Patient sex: M
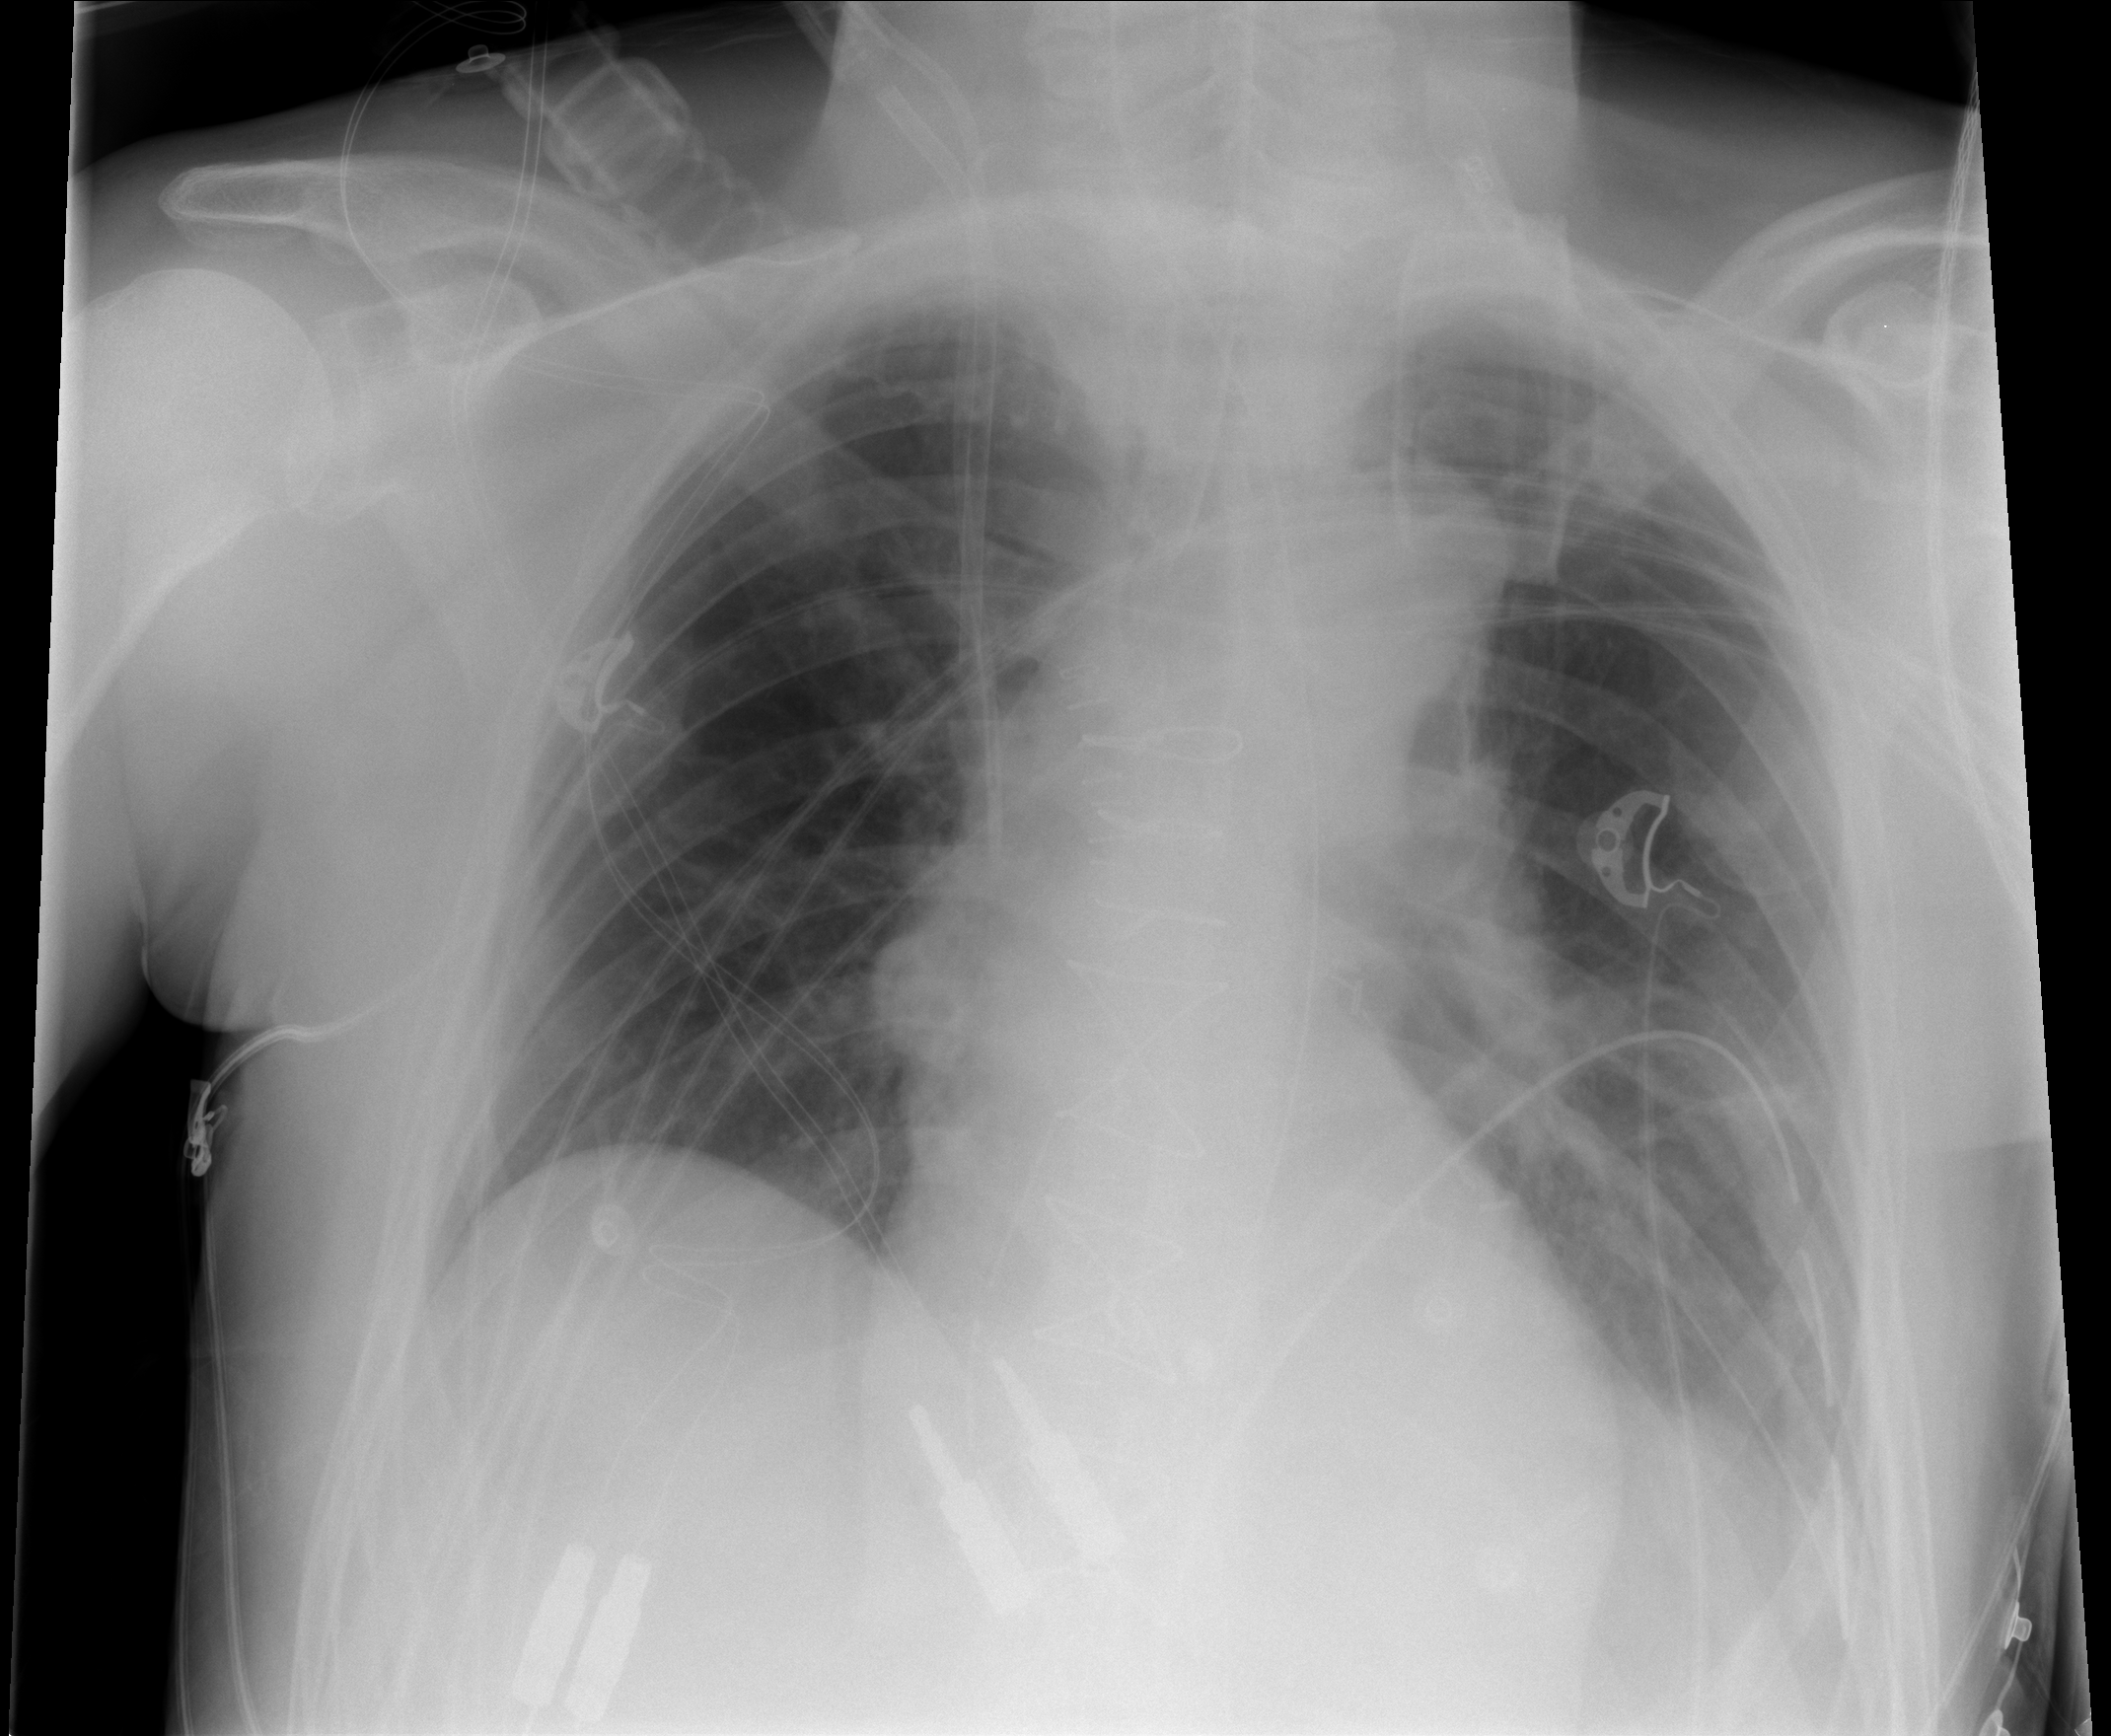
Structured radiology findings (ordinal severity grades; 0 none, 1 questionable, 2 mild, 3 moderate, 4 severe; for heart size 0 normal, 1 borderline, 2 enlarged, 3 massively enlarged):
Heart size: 0
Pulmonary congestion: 0
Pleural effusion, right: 0
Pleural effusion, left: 1
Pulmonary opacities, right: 0
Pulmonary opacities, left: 0
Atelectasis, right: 0
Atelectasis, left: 2